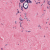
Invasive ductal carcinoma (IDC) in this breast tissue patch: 0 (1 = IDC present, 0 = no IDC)